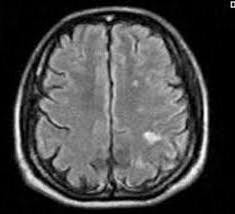
Label: notumor